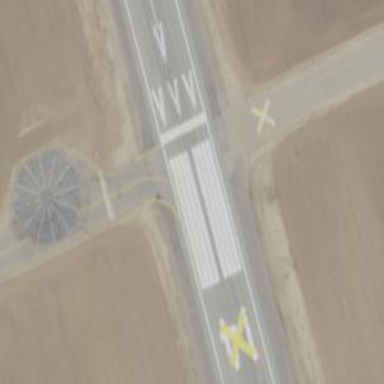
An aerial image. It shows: Asphalt runway at the airport.